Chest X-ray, AP view. Patient: 43 years old, sex F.
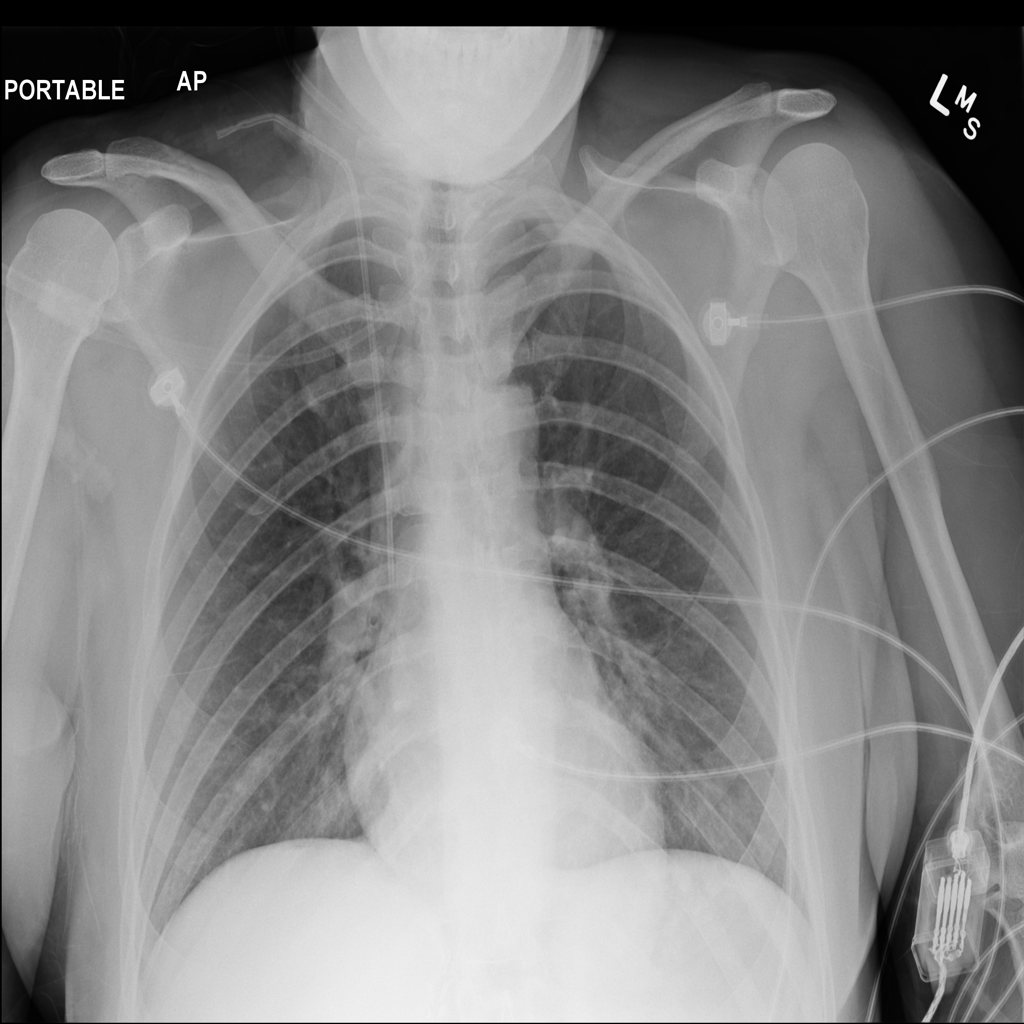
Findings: No Finding